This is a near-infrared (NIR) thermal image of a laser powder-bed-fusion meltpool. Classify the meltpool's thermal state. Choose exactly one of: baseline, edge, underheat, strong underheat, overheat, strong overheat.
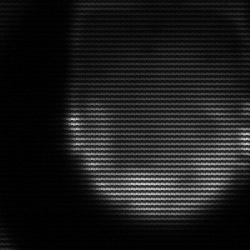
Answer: edge